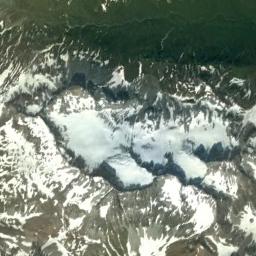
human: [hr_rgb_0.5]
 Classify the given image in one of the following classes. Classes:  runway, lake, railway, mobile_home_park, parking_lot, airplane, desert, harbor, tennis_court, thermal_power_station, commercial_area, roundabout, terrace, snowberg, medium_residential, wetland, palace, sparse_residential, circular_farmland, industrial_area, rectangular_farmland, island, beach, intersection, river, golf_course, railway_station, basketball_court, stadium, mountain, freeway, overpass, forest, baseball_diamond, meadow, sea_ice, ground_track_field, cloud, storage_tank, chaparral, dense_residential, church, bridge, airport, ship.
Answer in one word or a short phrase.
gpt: snowberg